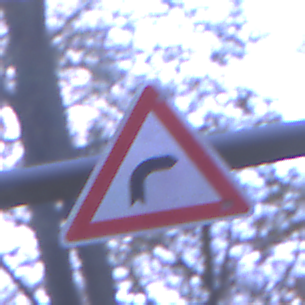
Verkehrszeichen: KurveRechts
Umgebung: Outdoor, Suburban
Tageszeit: Night
Wetter: PartlyCloudy
Licht: Artificial
Jahreszeit: NotSpecified
Kontrast: LowContrast